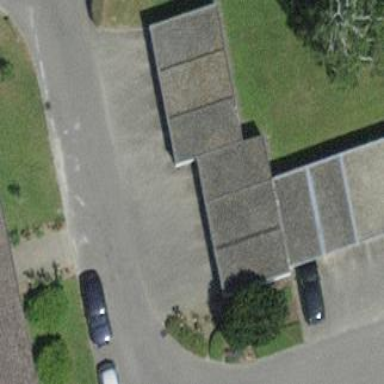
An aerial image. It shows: Group of garages.